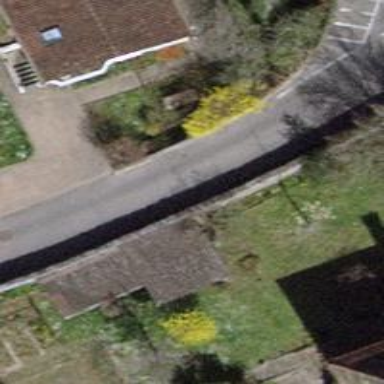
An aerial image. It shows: Living street.